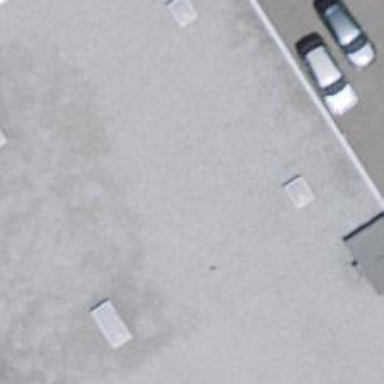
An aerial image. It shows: Car repair shop.